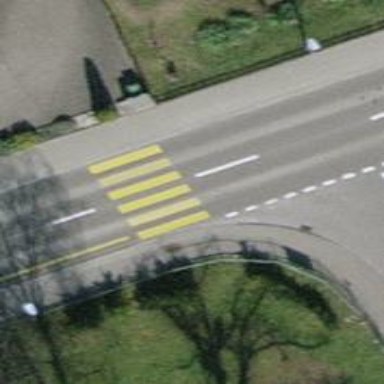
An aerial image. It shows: Zebra crossing on the road.